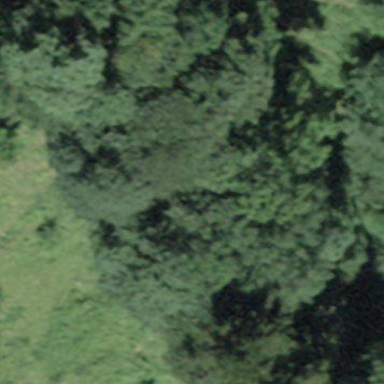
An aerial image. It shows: Forest area.